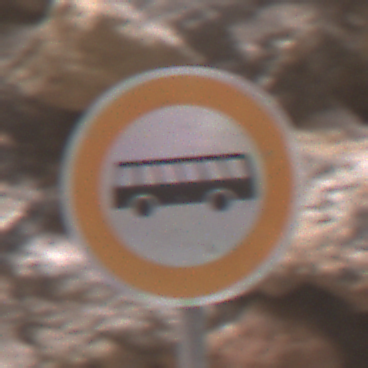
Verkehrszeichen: VerbotKraftomnibusse
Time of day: Midday
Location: Outdoor (Urban)
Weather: PartlyCloudy
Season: NotSpecified
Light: Natural